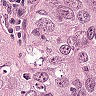
Metastatic tissue present: yes